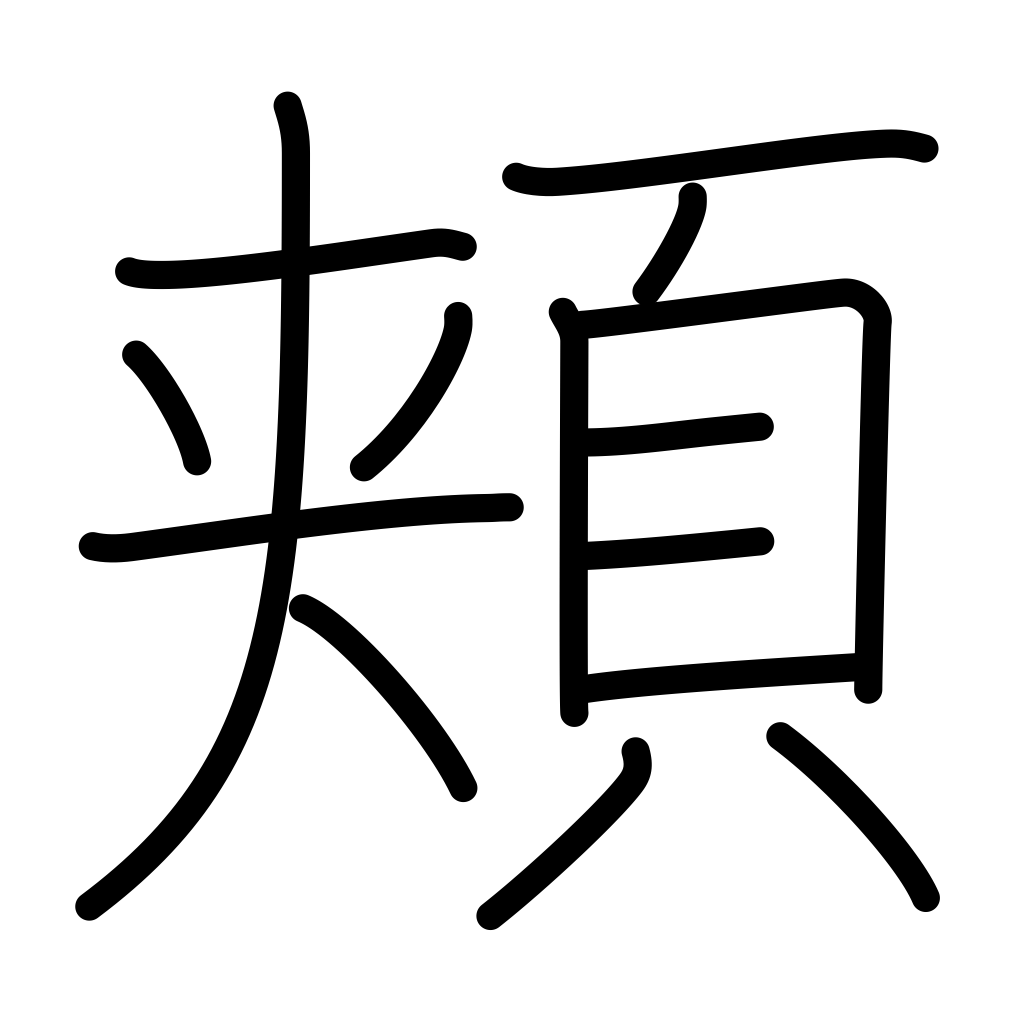
Meaning: cheeks, jaw